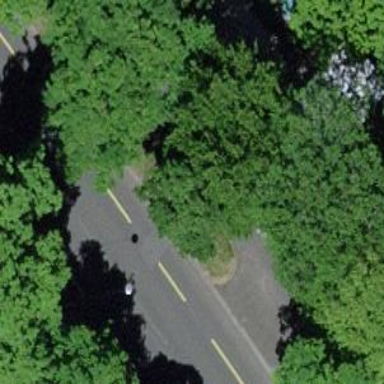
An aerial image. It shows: Avenue lined with trees.